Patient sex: F
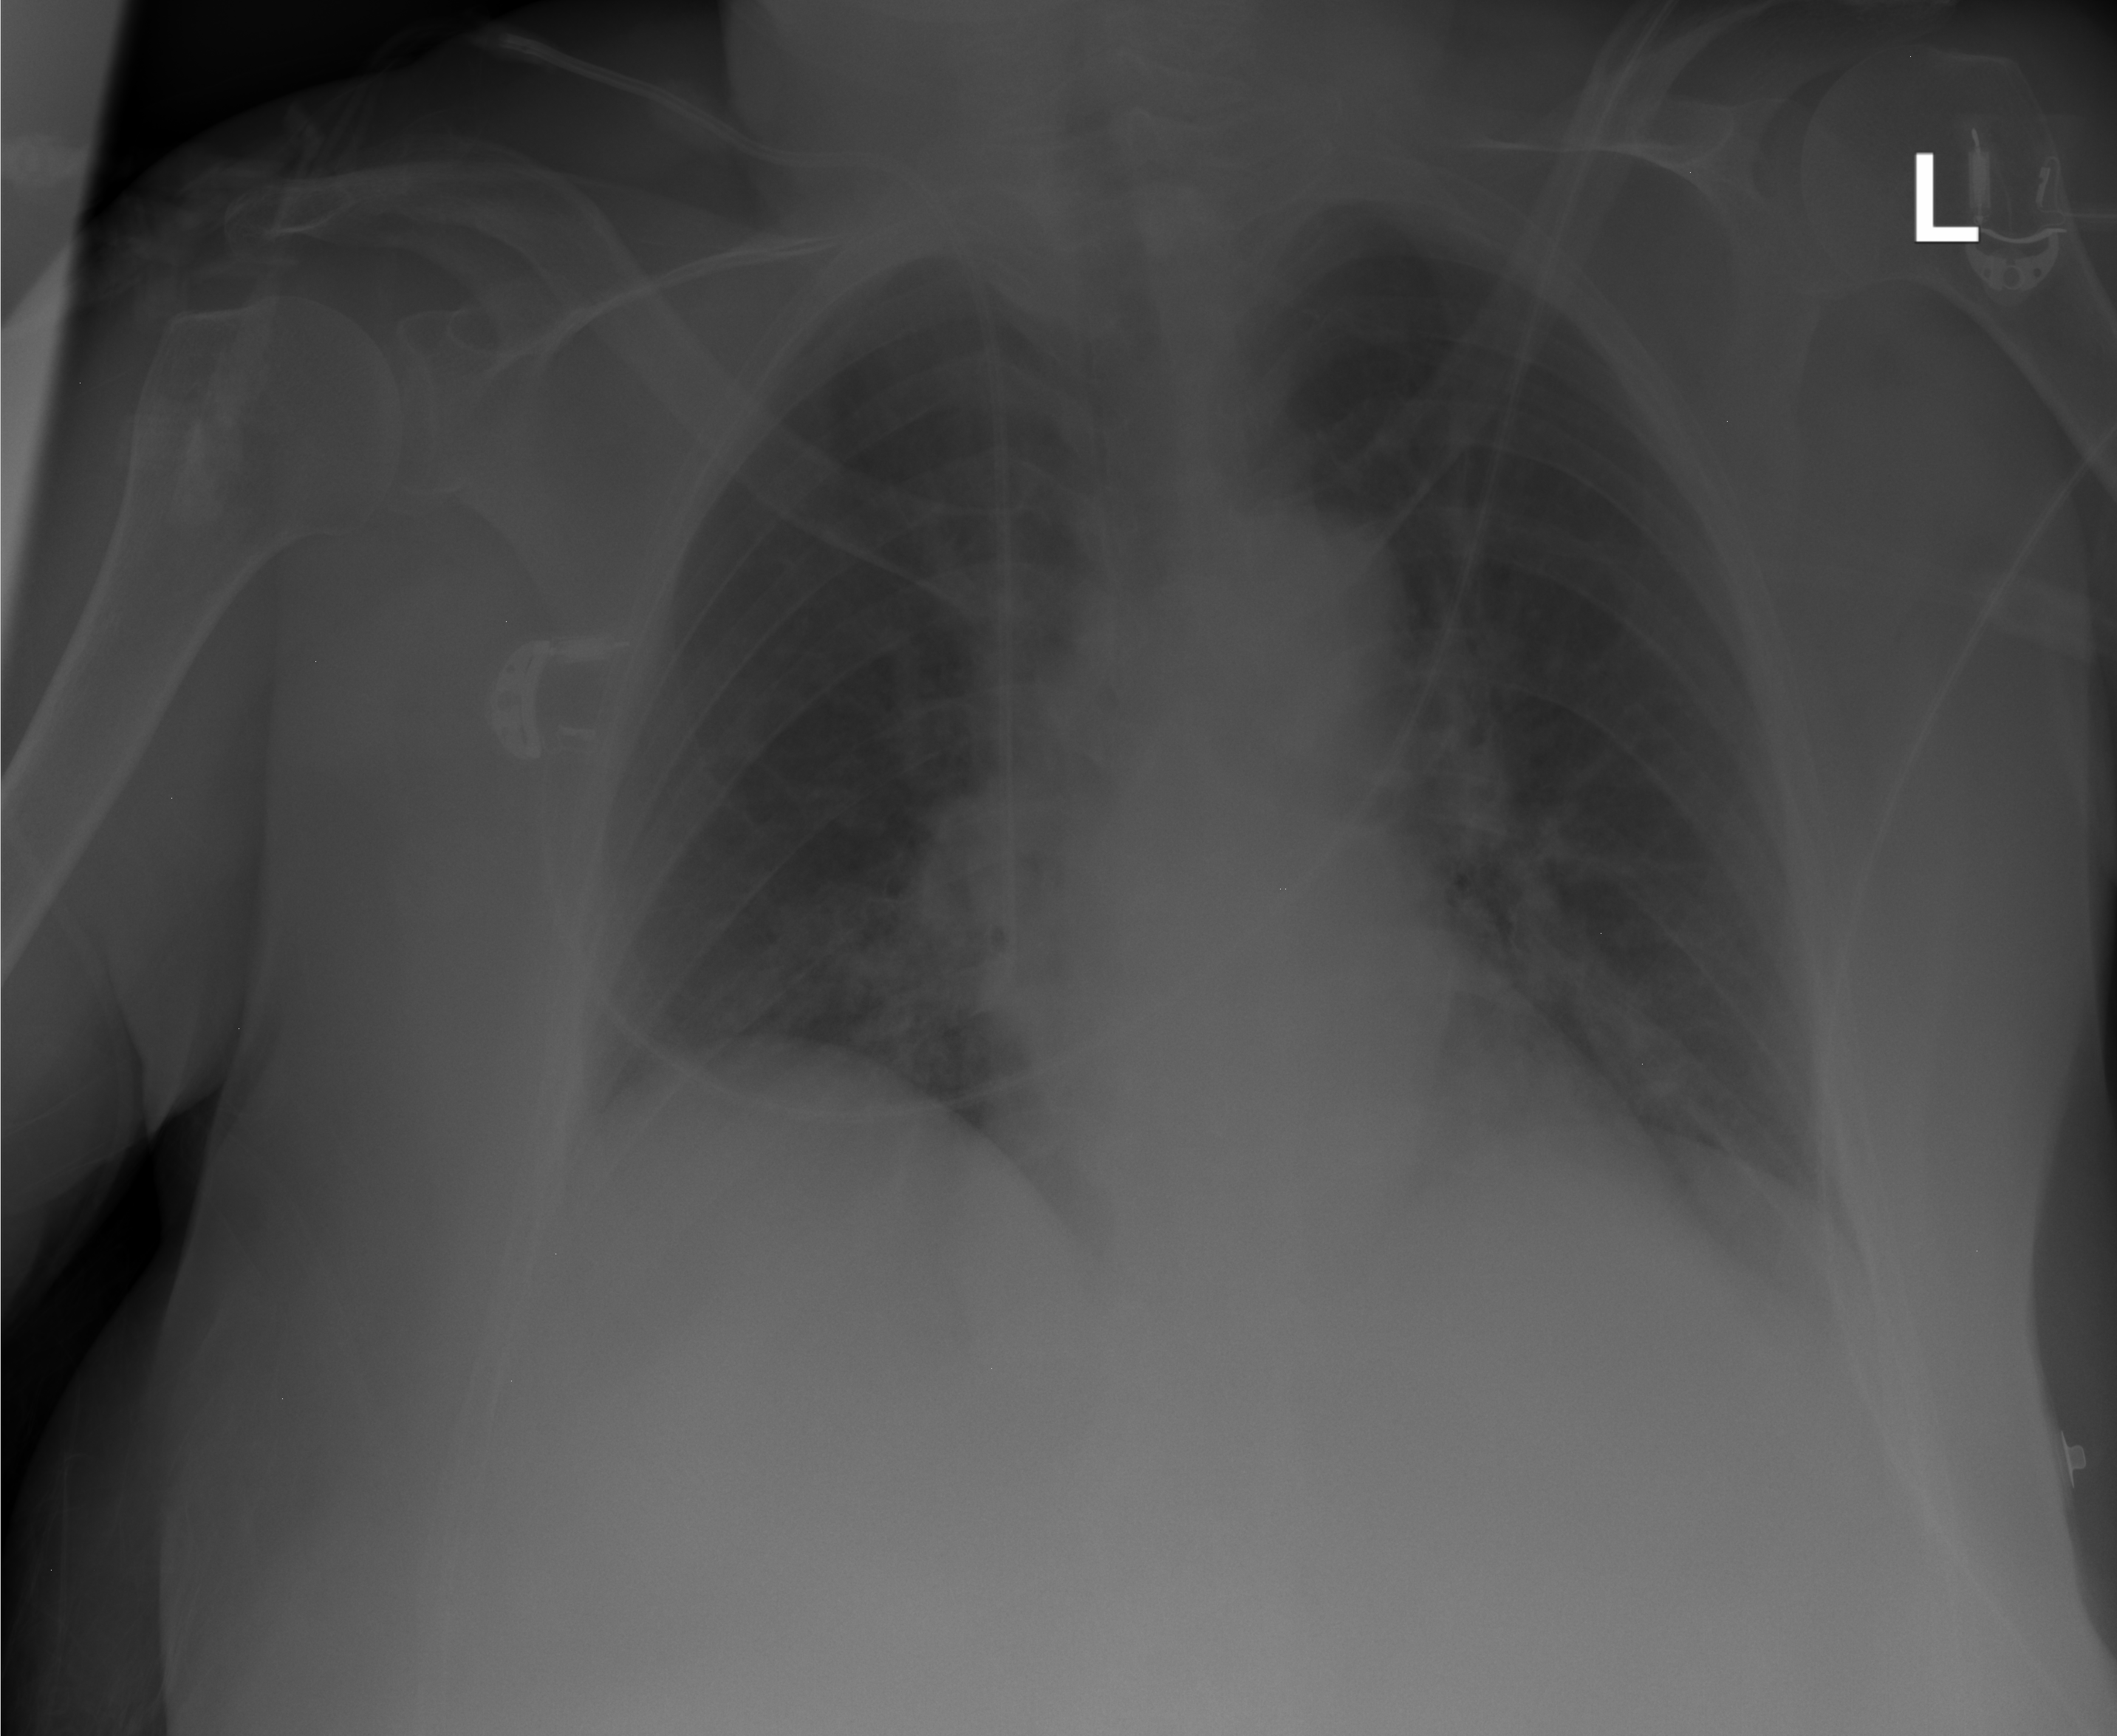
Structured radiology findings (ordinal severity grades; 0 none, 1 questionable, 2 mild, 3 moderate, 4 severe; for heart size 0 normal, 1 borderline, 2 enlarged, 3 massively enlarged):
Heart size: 0
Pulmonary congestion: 2
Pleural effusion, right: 0
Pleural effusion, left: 0
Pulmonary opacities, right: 2
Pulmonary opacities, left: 2
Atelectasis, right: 0
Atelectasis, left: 0